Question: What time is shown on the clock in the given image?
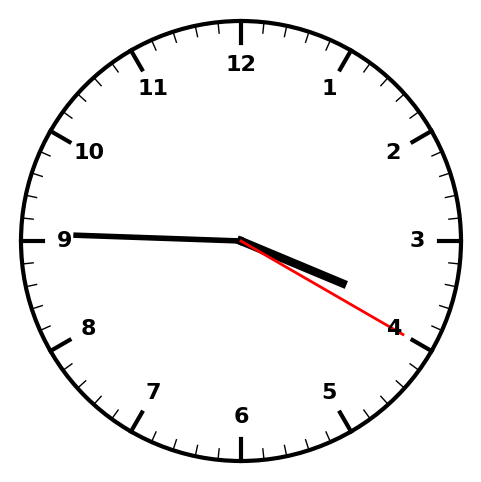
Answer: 03:45:20